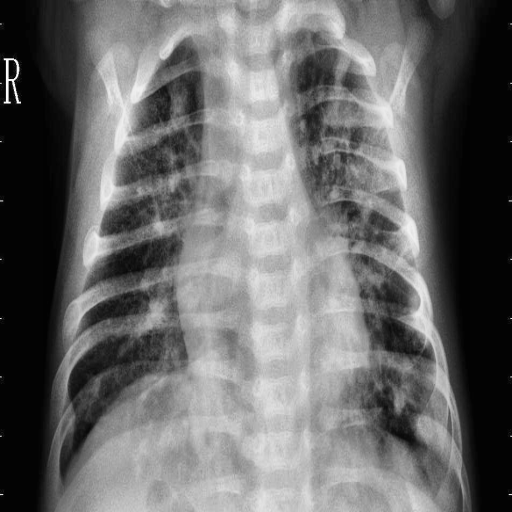
Finding: PNEUMONIA